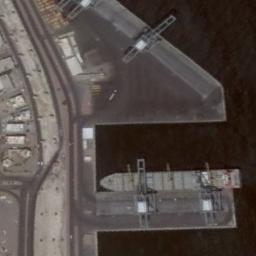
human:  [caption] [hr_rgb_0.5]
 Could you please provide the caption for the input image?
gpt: A light blue general cargo ship docked at the dock with cargo on the dock .

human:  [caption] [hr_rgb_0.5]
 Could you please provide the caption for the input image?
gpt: The ship is docked at the cargo terminal and the water is deep blue .

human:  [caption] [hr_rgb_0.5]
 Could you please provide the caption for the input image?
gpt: There are many buildings of different shapes beside the ship .

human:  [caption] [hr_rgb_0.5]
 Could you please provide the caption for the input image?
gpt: There is a ship in the black water on the shore .

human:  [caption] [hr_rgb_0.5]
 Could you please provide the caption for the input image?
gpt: The ship is at the harbor .